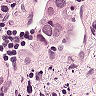
Metastatic tissue present: yes